Interaction volume radius: 10 \u00c5
Interaction volume height: 10 \u00c5
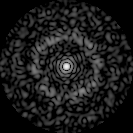
Disorder parameter: 0.8158